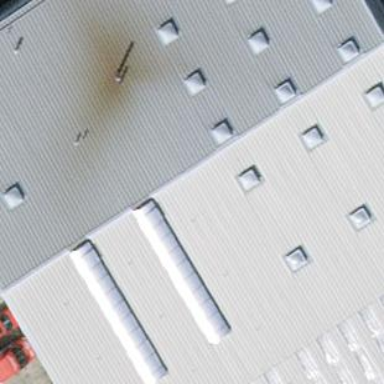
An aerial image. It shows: Industrial building with gabled roof.